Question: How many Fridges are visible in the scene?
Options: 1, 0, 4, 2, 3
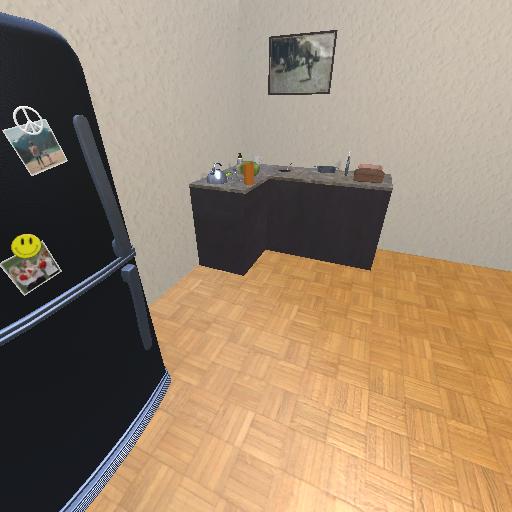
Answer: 1